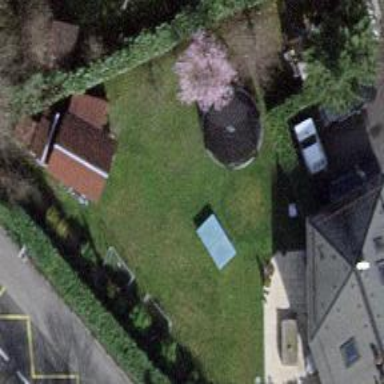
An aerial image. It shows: Garden surrounded by fence.